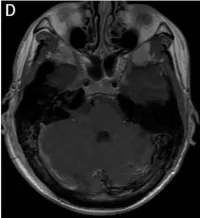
Pre- and post-operative Magnetic Resonance Imaging (MRI). Postoperative coronal.
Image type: radiology (mri)